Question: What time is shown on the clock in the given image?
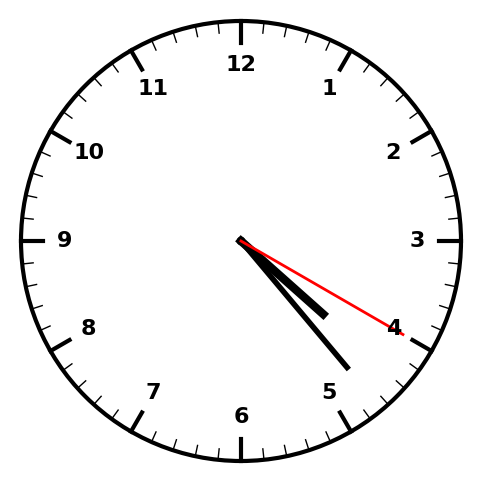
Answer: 04:23:20